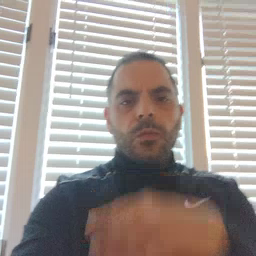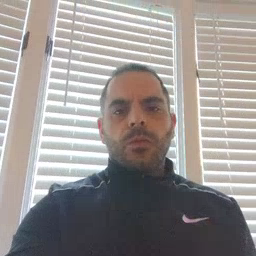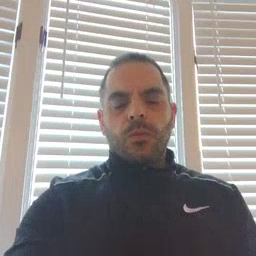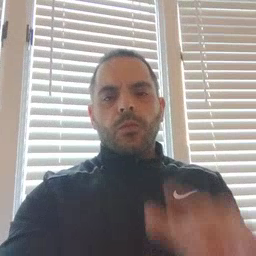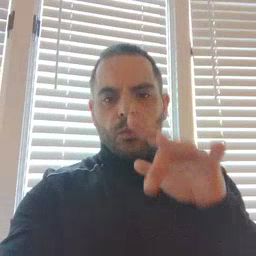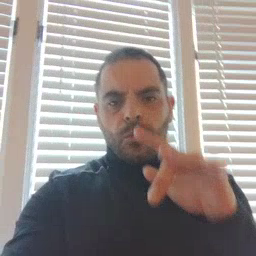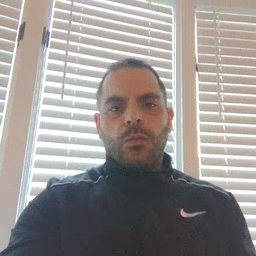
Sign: touch